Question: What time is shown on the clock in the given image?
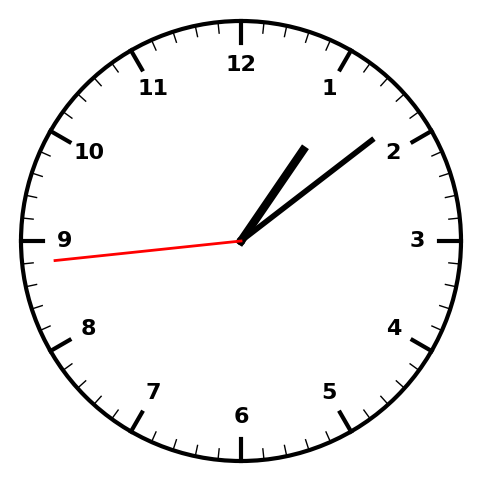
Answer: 01:08:44